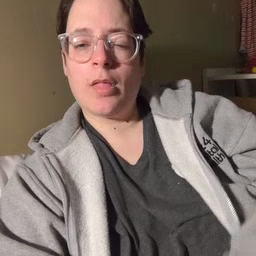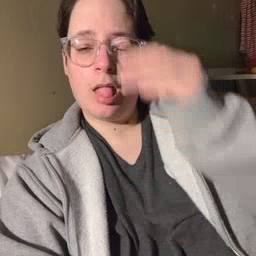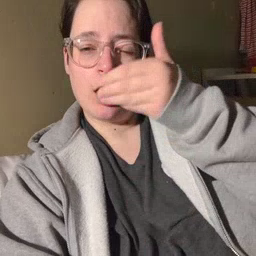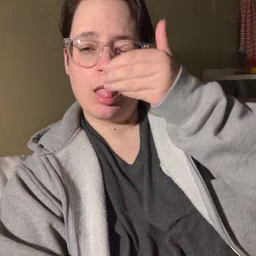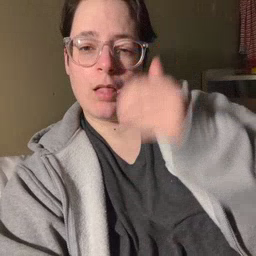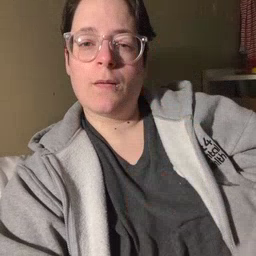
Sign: sleepy